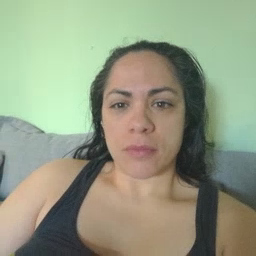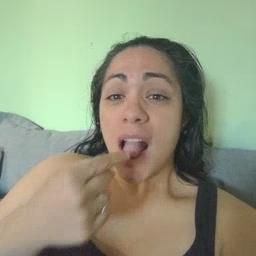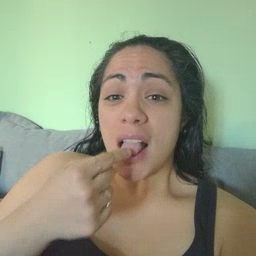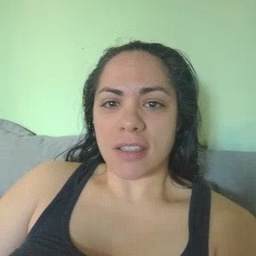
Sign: tongue